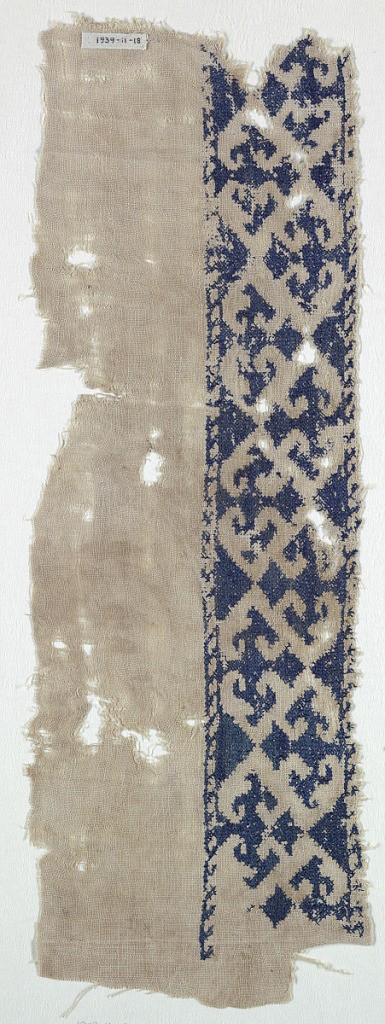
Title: Fragment
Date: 10th–12th century
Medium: linen, silk Technique: plain weave; cross stitch and long-armed cross stitch
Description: Natural-colored linen cloth embroidered with dark blue silk in single horizontal band in a geometrical leaf and stem pattern.